Question: I am quite used to using the short array syntax '[]' instead of the longer one 'array()'. Now, I am forced by the server environment into using the longer one.
PhpStorm allows to enforce the shorter syntax for arrays in Code Style > Php > Array declaration style > Force short declaration style:

Now, I want to achieve the reverse.
Having it automatically replaced would be preferred, but it would already help to mark the short declaration style as an error.
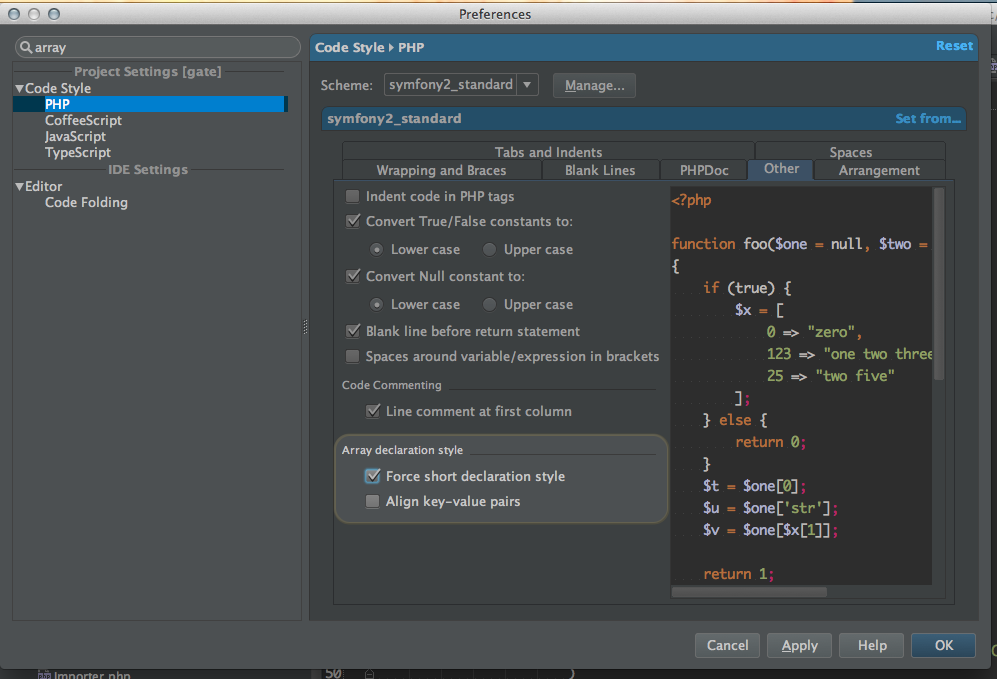
Answer: From Project settings > PHP choose the PHP Language Level to 5.3 and it will mark the short array syntax as error.